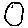
Label: moon